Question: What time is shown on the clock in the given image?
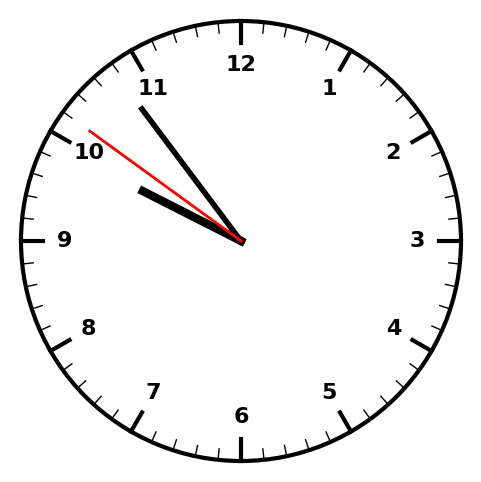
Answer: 09:53:51